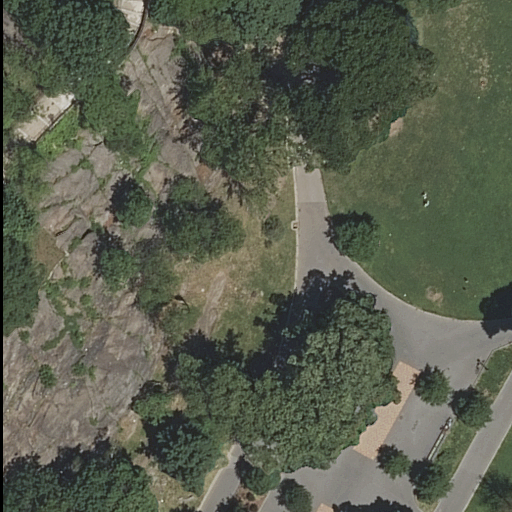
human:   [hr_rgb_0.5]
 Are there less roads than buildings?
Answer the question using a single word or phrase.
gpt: no

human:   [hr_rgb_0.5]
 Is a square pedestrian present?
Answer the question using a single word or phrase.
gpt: no

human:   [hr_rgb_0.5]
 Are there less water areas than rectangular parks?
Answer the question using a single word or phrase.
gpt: yes

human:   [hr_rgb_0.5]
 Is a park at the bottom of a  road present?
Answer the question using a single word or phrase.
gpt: yes

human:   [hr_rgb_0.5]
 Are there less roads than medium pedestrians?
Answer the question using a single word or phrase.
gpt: no

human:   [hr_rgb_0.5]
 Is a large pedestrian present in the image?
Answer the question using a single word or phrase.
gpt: yes

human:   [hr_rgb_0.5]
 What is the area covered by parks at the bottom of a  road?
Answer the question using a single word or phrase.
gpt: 90m2

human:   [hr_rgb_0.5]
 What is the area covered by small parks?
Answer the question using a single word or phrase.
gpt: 90m2

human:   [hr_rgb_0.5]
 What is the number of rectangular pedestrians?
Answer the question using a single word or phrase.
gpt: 0

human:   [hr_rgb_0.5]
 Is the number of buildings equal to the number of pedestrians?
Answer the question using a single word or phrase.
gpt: no

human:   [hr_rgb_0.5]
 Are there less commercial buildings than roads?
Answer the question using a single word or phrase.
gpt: yes

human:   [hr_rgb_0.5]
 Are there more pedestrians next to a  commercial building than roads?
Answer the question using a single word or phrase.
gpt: no

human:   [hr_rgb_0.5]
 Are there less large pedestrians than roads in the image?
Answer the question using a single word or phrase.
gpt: yes

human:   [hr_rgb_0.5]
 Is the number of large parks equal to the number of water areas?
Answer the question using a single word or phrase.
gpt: yes

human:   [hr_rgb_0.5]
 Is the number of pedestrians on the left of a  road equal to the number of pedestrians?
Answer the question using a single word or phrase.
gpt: no

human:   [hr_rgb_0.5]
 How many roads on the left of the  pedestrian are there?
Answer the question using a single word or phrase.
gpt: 2

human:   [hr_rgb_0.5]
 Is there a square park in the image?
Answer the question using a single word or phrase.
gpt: no

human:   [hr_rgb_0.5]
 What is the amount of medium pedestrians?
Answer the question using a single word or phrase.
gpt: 0

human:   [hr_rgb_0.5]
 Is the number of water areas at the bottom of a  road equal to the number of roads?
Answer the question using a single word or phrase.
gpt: no

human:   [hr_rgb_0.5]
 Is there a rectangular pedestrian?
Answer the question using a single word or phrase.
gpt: no

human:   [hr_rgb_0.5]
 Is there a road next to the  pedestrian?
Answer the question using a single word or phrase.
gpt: yes

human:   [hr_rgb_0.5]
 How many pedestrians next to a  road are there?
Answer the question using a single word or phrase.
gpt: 1

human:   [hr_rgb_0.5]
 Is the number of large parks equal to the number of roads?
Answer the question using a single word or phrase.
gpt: no

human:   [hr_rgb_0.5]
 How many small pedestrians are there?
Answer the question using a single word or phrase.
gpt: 0

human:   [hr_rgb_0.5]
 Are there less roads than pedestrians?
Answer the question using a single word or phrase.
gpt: no

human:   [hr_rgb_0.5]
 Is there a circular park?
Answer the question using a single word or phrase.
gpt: no

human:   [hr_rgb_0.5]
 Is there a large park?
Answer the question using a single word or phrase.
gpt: no

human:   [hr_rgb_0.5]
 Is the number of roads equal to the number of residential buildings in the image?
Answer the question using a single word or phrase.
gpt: no

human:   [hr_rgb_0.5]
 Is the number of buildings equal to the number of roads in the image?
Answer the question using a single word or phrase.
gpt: no

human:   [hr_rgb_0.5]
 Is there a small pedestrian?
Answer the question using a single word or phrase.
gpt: no

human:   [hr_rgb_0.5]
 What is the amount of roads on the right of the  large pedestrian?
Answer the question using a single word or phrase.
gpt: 0

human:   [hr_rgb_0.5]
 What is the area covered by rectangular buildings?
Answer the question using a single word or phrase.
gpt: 0m2

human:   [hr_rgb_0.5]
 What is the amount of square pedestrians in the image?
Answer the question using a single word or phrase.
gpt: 0

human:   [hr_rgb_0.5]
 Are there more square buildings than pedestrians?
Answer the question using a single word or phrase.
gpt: no

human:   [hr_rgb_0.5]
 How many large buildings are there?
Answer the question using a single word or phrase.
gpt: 0

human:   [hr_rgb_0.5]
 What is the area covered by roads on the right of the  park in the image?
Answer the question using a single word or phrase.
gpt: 0m2

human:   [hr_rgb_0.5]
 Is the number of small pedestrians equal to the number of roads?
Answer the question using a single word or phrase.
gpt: no